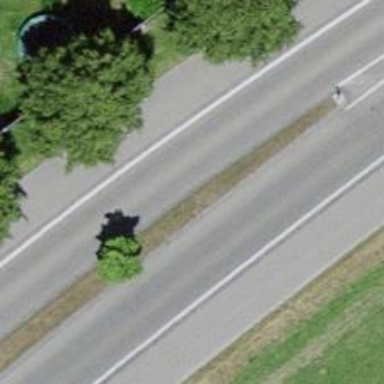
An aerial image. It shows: Primary highway with asphalt surface. There are sidewalks on both sides and dedicated cycle track.